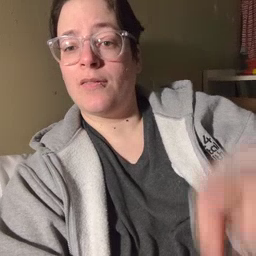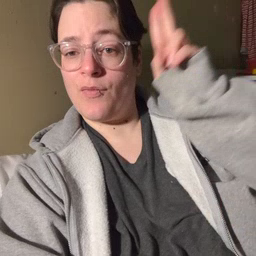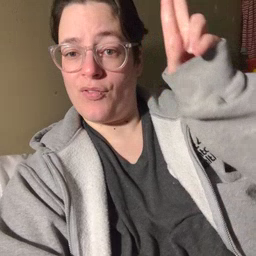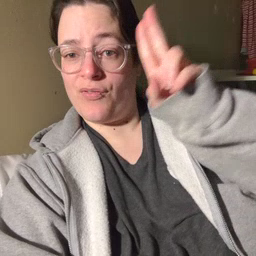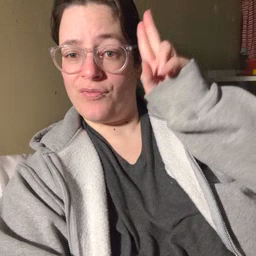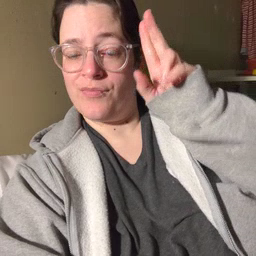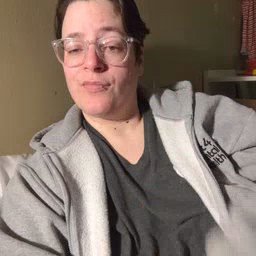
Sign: uncle